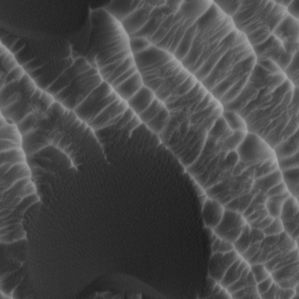
Label: non_frost